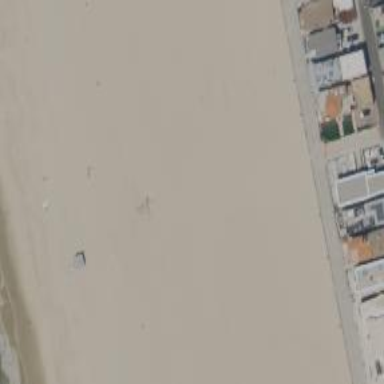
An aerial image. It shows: Lifeguard station.